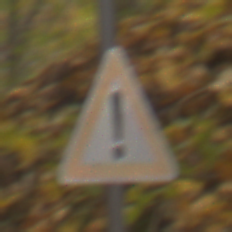
Verkehrszeichen: Gefahrenstelle
Umgebung: Outdoor, Nature
Tageszeit: MorningAfternoon
Wetter: Overcast
Licht: Natural
Jahreszeit: Autumn
Kontrast: LowContrast